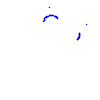
Particle: proton